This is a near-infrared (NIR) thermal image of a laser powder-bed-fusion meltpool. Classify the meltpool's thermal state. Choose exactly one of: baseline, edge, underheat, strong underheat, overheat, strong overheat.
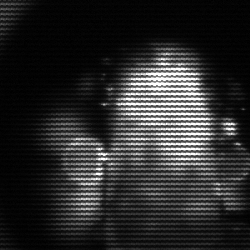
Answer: strong underheat